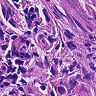
Metastatic tissue present: yes